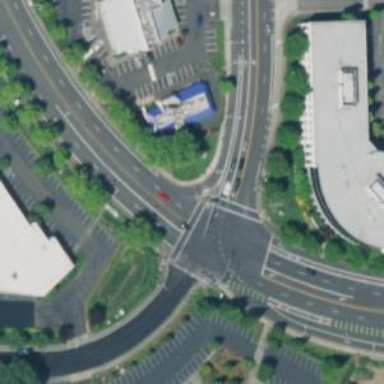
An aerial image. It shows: Footway that serves as traffic island.